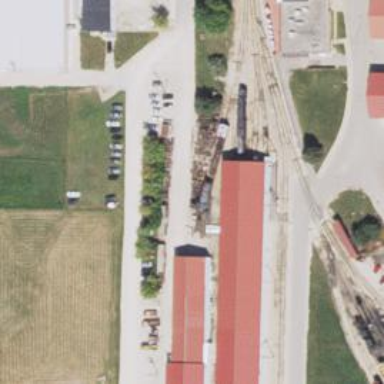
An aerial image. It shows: Railway yard with preserved rail tunnel building passage.